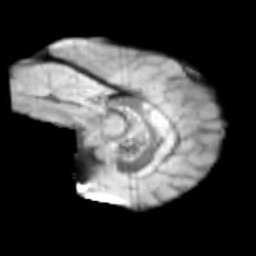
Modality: T2w
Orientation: sagittal
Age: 9
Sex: male
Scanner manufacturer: siemens
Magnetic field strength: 3 T
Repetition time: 3.8 s
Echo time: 0.07 s